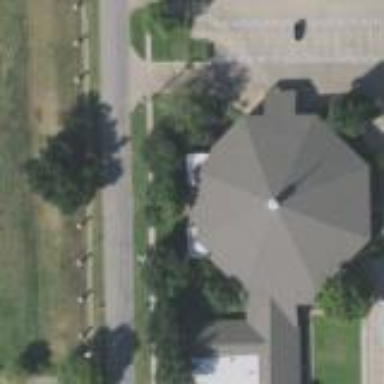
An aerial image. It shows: Beautiful church building.